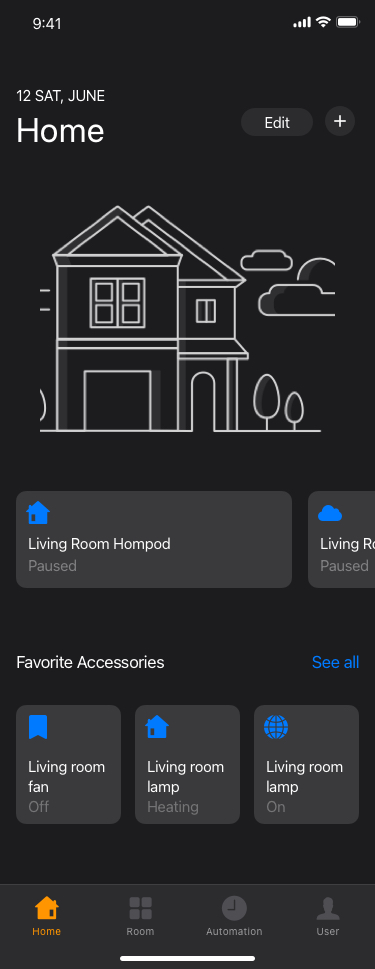
Text in this UI design:
Paused
Living Room Hompod
Paused
Living Room Hompod
Off
Living room fan
Heating
Living room lamp
On
Living room lamp